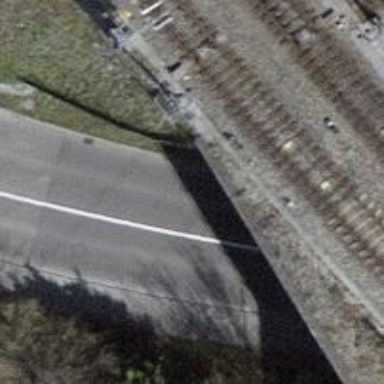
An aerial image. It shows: Railway switch.